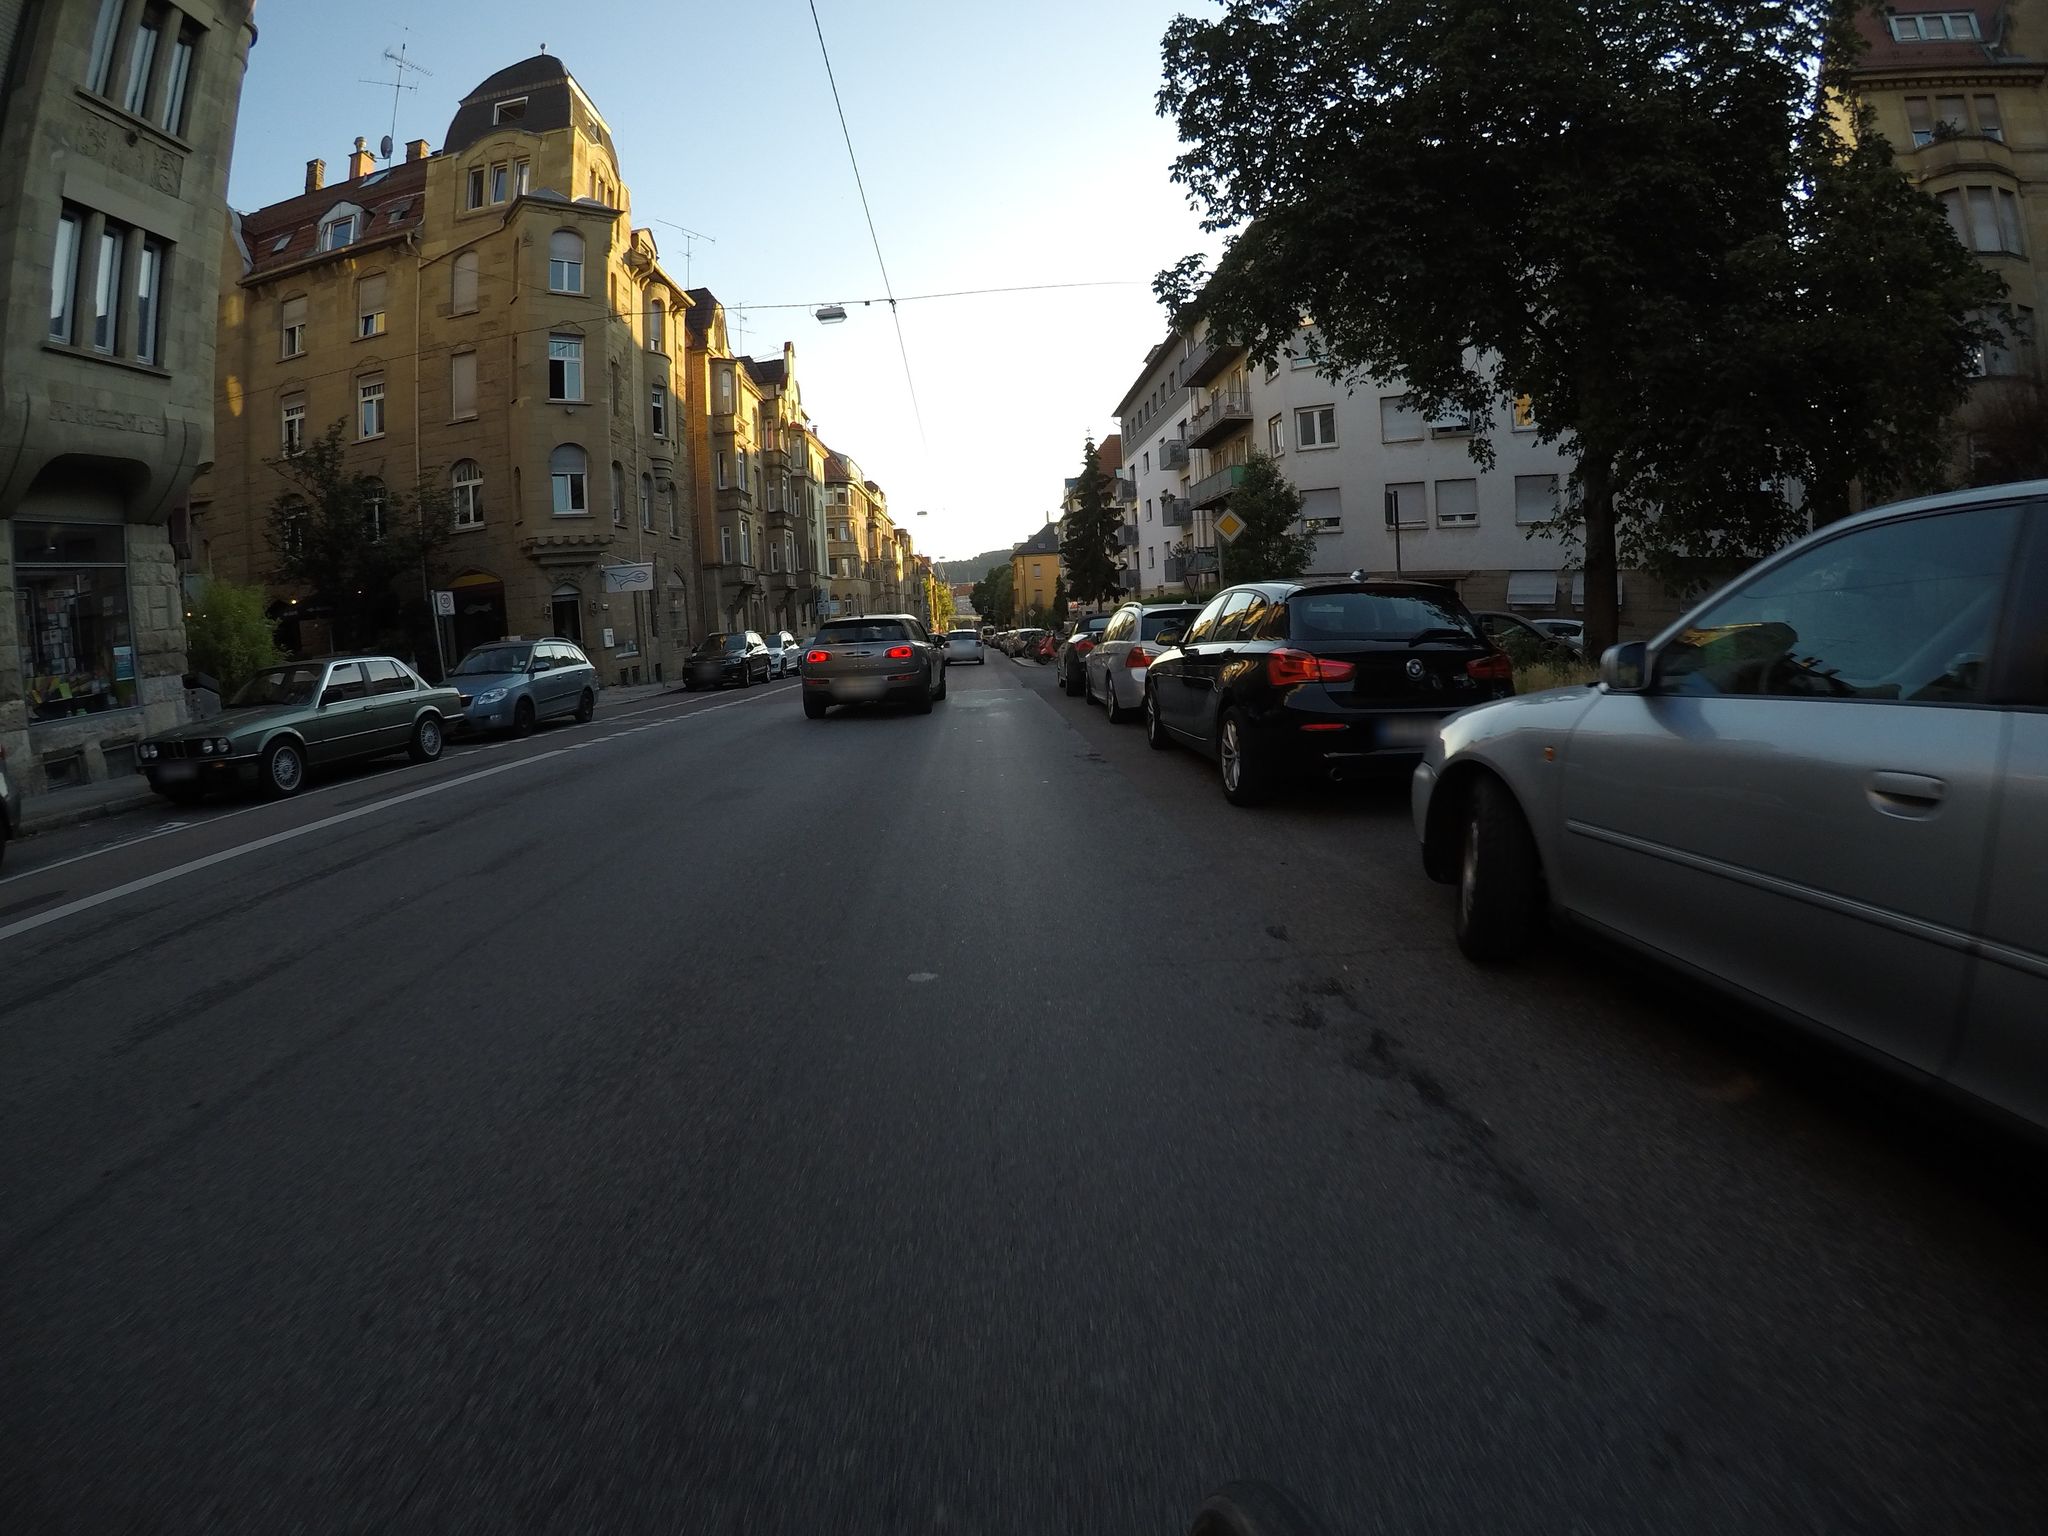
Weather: clear
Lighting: day
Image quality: good
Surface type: driving surface
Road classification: tertiary
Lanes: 2
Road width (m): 10.7
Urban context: urban centre
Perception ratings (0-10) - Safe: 5.95, Lively: 9.67, Beautiful: 8.61, Boring: 2.4, Depressing: 2.4, Wealthy: 6.69